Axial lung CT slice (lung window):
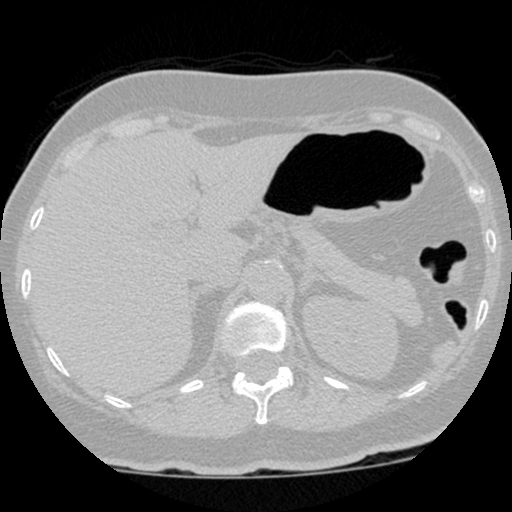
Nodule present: no